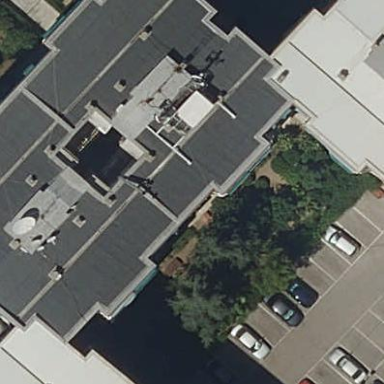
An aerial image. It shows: Image showing building with apartments.